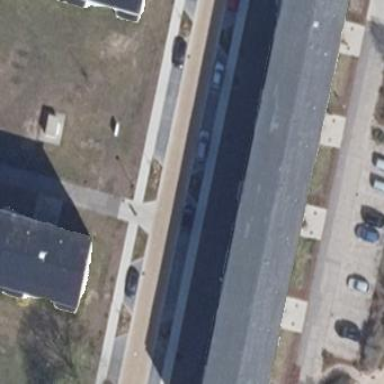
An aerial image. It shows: View of apartment building.